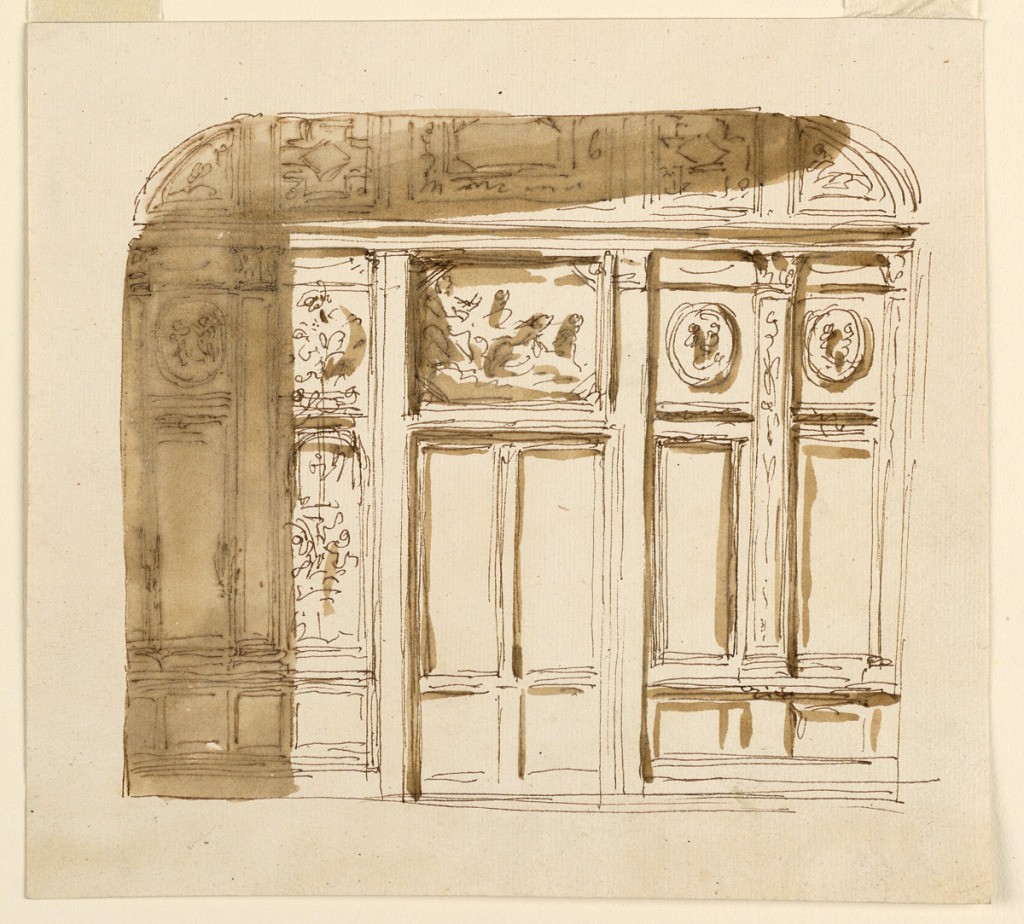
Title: Design for a Door Wall
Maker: Giuseppe Barberi, Italian, 1746–1809
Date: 1746–1809
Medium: Pen and brown ink, brush and brown wash on off-white laid paper
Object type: Drawing
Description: Design for a Door Wall.